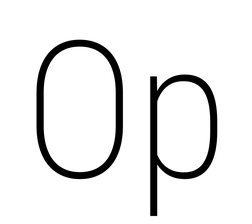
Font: Roboto_Condensed_ExtraLight